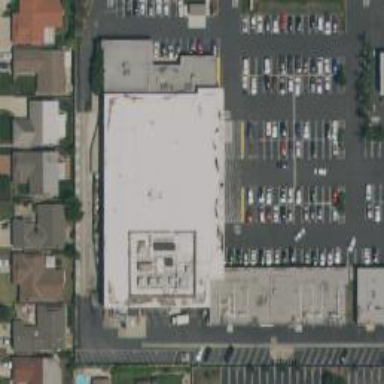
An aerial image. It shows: Commercial building.